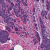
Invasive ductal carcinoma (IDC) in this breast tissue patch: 0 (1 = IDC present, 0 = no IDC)